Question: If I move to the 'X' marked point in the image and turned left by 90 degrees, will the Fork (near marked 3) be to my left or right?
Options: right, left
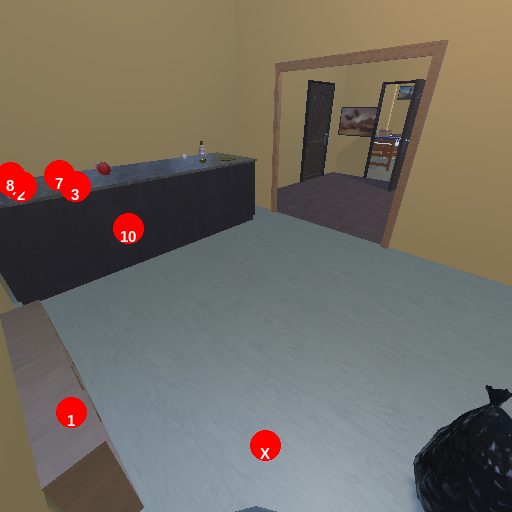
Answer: right